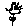
Label: flower